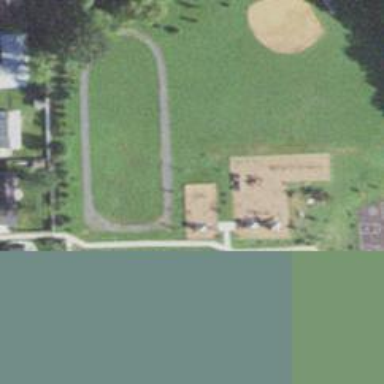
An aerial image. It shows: Springy playground.